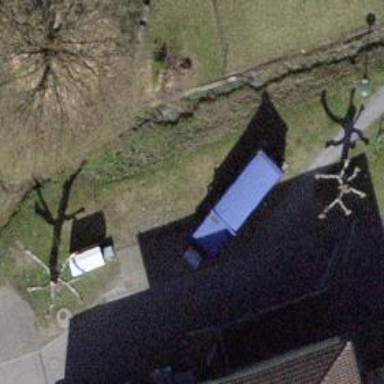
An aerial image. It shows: Recycling container for recycling.